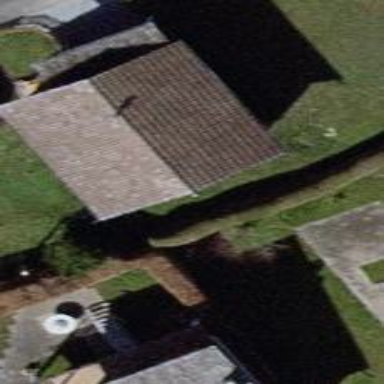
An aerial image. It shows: Bungalow.